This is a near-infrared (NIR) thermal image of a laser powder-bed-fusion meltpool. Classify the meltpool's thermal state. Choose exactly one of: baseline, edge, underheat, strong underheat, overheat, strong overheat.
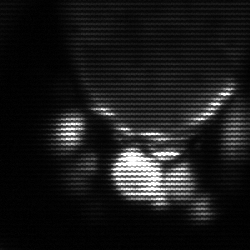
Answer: baseline